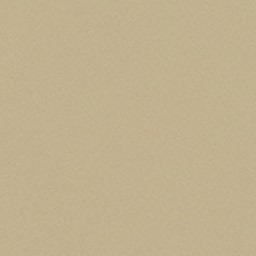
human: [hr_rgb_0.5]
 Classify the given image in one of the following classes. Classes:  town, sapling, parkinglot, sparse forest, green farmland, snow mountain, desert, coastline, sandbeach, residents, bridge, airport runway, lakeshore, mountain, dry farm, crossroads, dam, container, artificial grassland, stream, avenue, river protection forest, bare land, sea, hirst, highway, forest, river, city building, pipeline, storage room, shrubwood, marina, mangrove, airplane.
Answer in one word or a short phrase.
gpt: desert